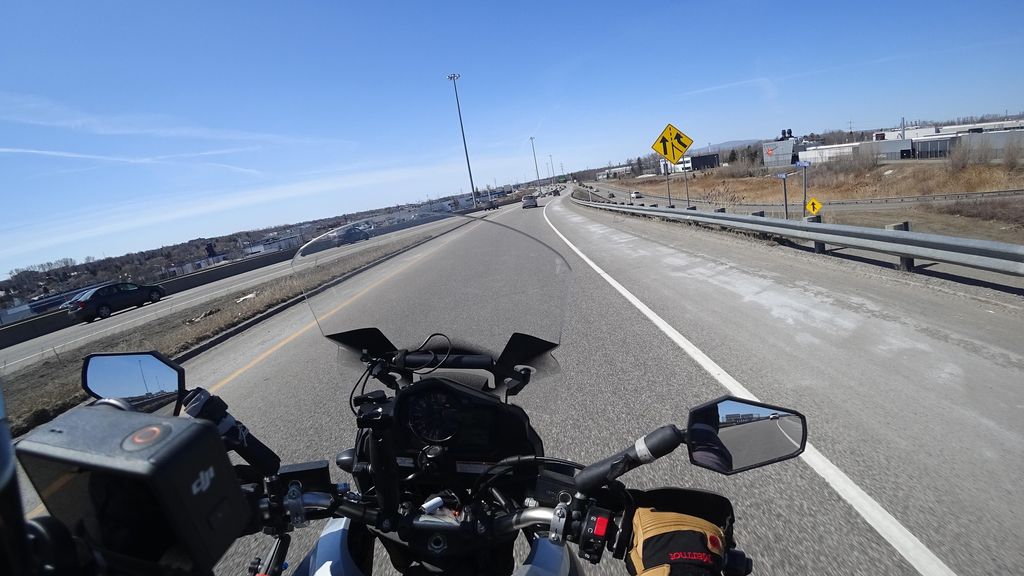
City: quebec_city